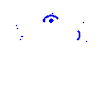
Particle: kaon